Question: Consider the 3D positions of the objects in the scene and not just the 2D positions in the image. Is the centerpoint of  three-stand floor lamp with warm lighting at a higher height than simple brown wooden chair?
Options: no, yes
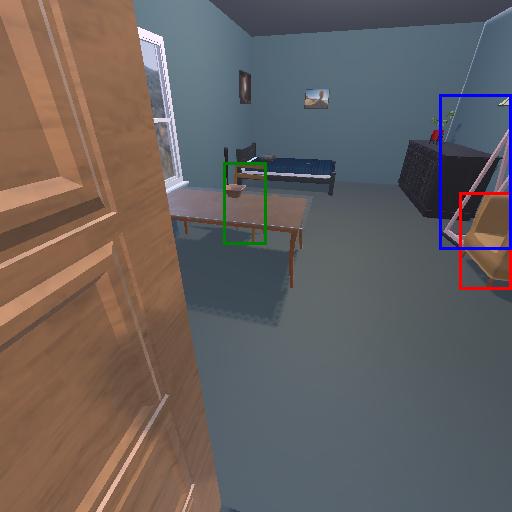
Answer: no